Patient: sex F, age 36
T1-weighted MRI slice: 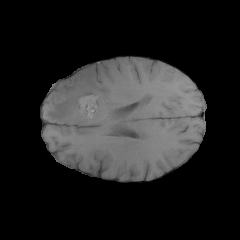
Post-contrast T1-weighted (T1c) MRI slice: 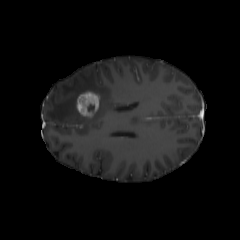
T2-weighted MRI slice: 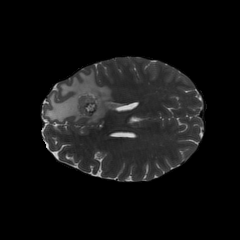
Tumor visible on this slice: yes
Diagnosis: Glioblastoma, IDH-wildtype
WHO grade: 4